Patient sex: M
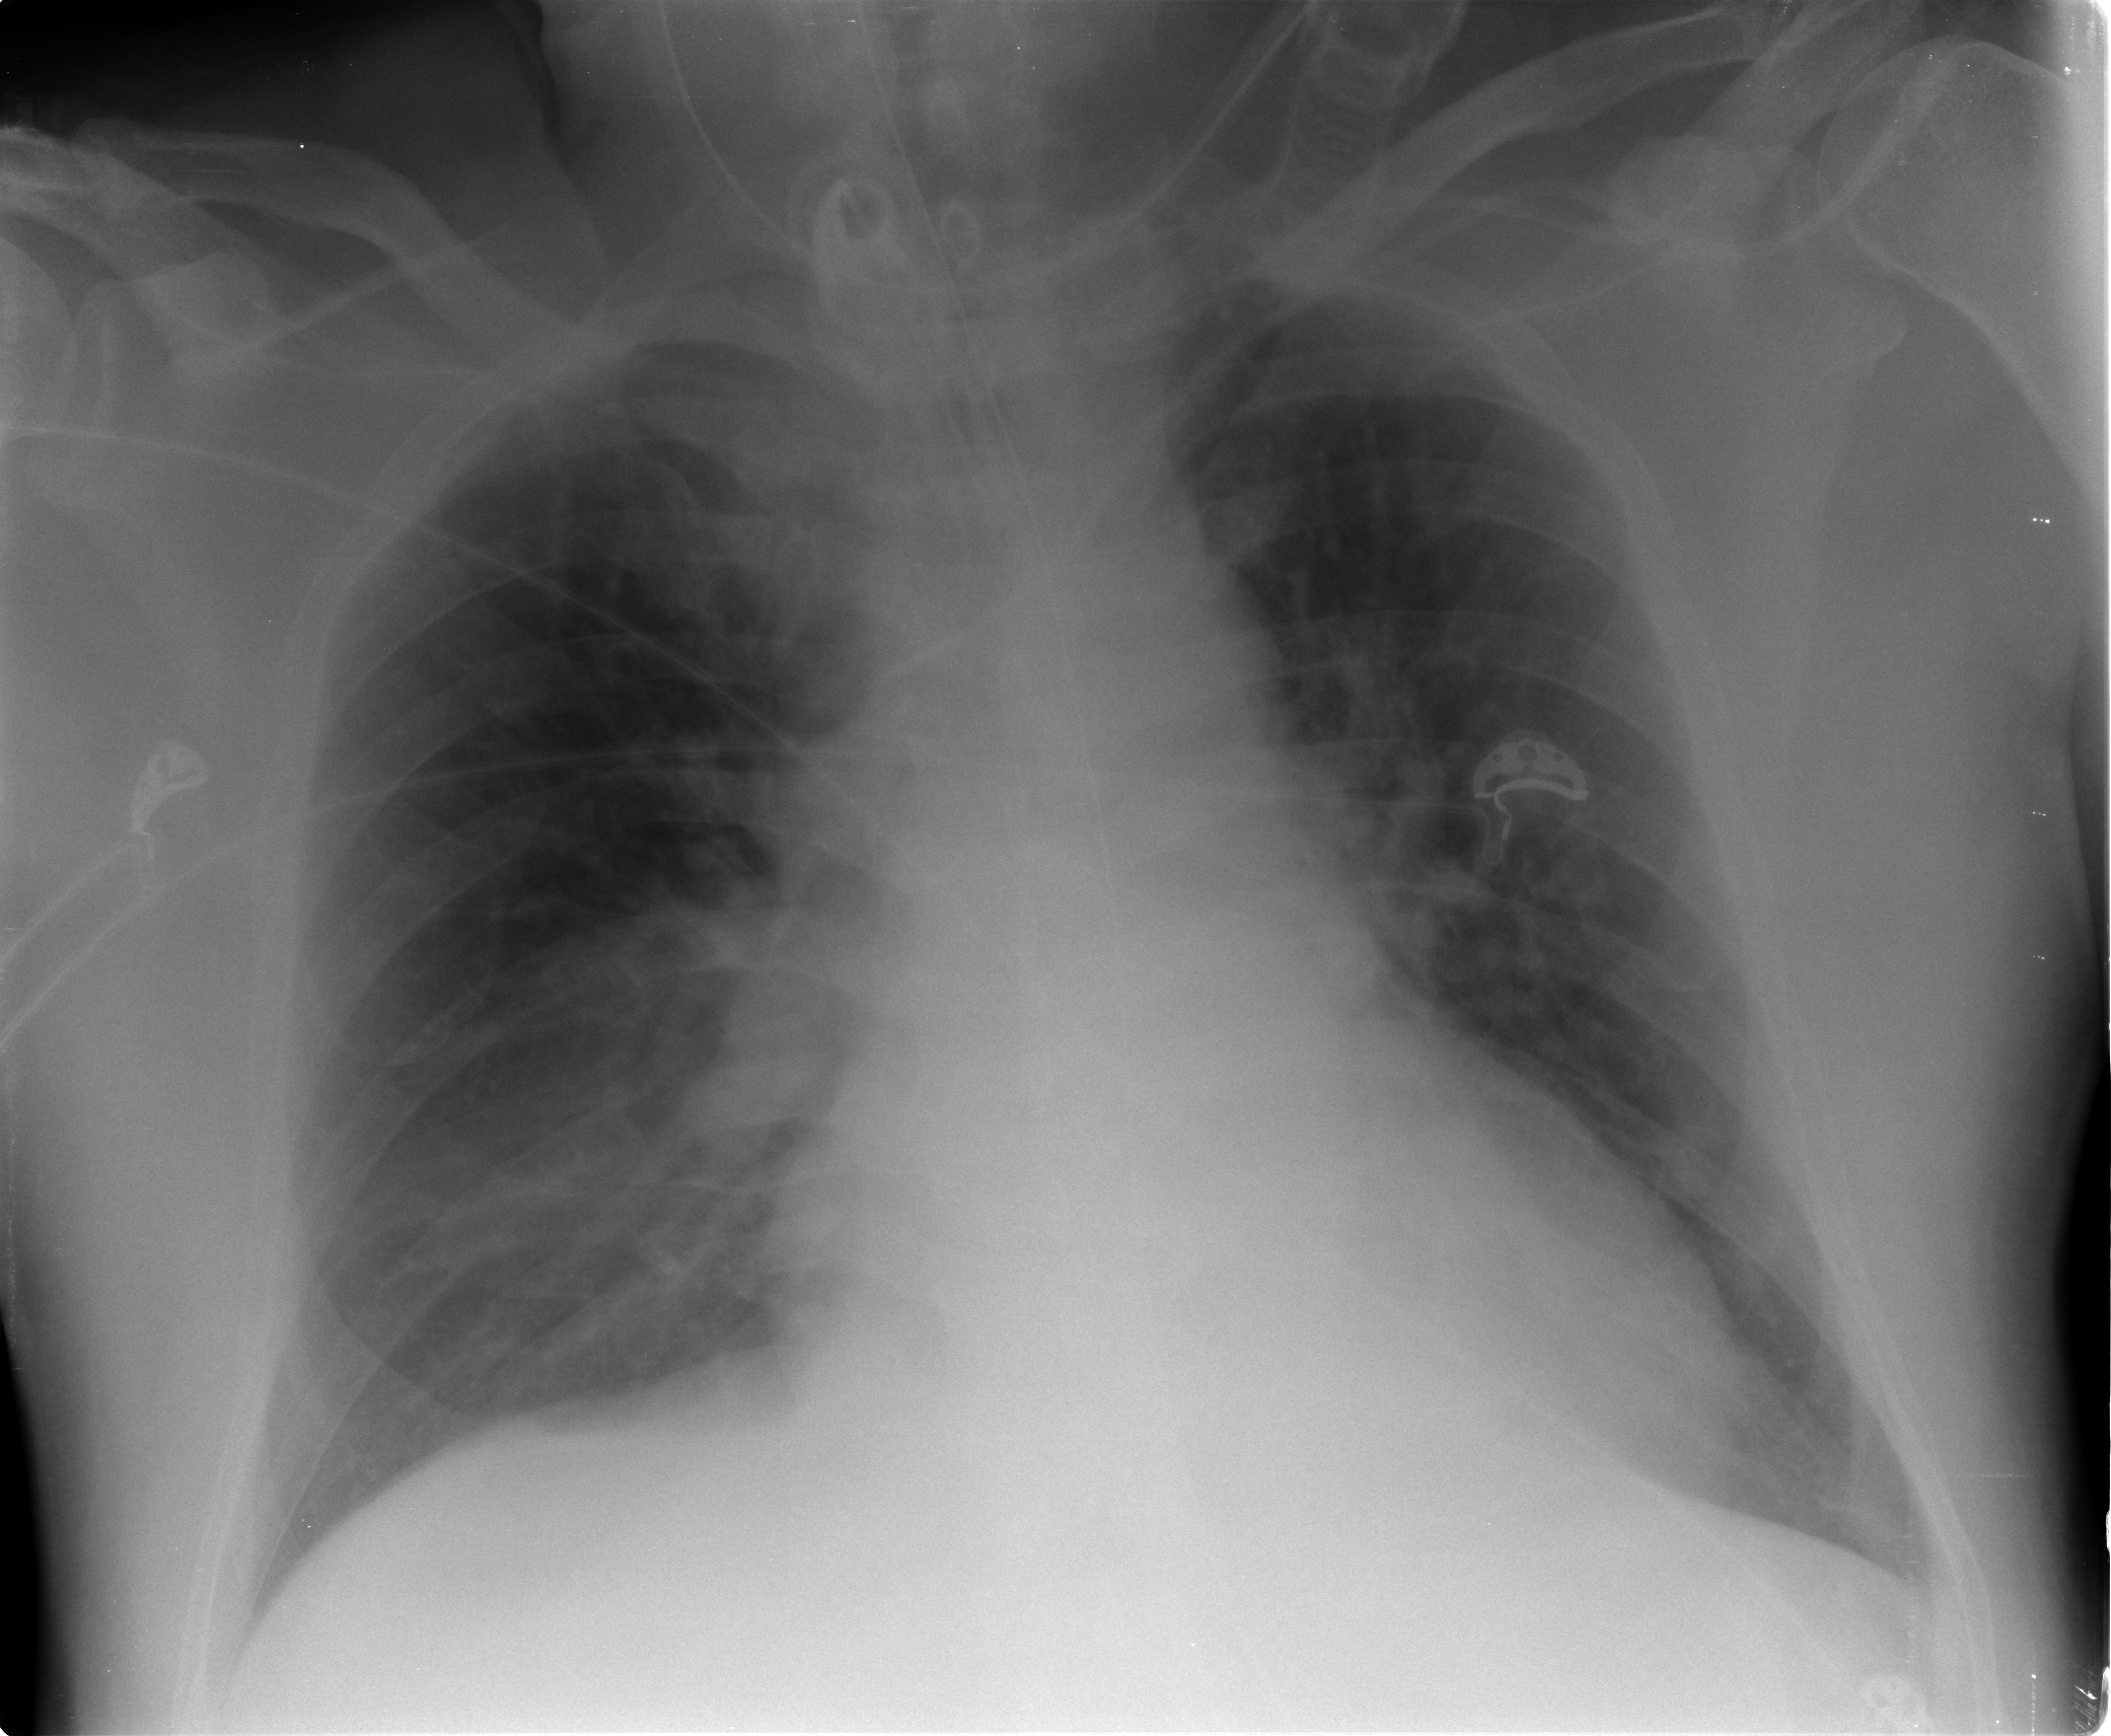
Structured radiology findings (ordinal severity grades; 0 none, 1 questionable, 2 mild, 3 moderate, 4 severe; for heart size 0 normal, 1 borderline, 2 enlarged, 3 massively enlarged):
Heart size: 2
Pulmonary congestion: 2
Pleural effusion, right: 0
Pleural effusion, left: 1
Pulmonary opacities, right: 2
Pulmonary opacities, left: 0
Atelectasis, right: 2
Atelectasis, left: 2